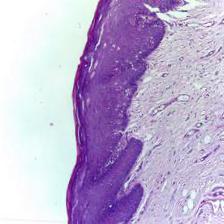
Diagnosis: Normal